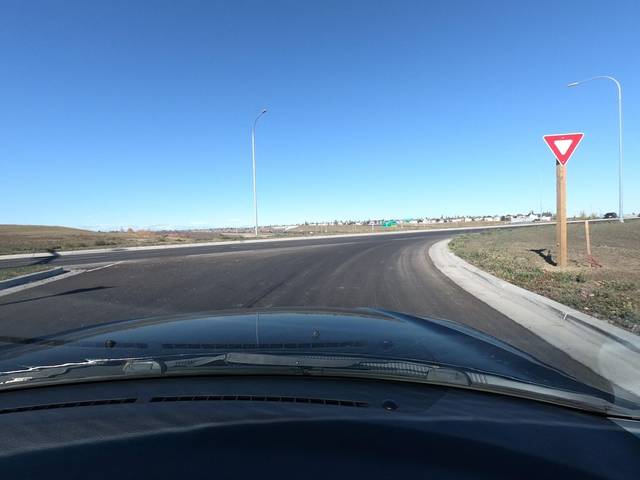
Region: Canada
Coordinates: 50.891, -114.071